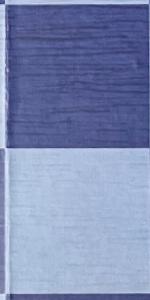
Label: Empty